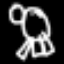
Label: octagon